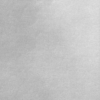
Label: dusty